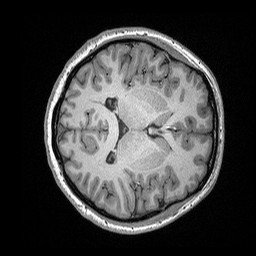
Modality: T1w
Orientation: axial
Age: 23
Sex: female